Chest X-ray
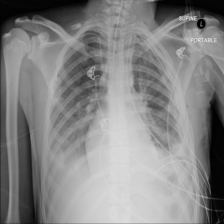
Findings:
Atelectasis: negative
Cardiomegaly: negative
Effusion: positive
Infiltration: positive
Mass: negative
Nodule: negative
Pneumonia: negative
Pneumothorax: negative
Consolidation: negative
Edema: negative
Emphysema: negative
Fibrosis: negative
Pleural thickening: negative
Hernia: negative